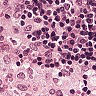
Metastatic tissue present: no